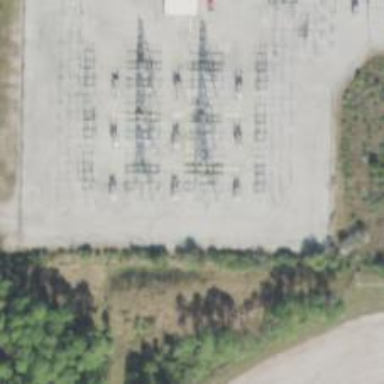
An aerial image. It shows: Switch for power supply.